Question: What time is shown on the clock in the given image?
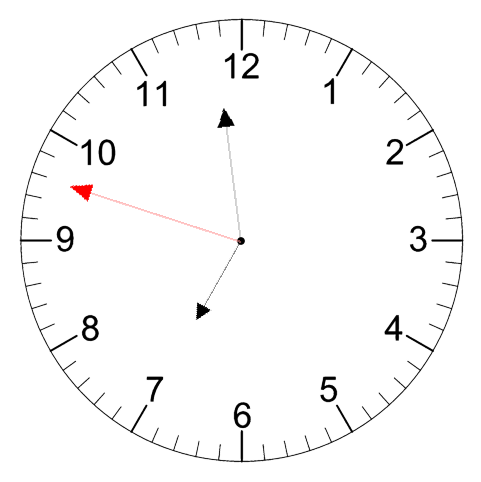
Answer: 06:58:48